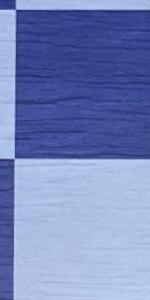
Label: Empty